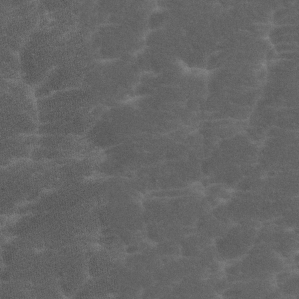
Label: non_frost